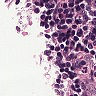
Metastatic tissue present: no